Aerial crown-view tile of a tropical tree (Barro Colorado Island, Panama), acquired 20250124:
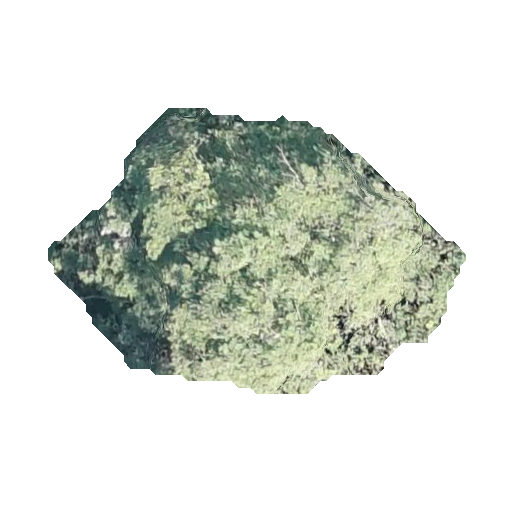
Species: Tabebuia rosea
GBIF accepted scientific name: Tabebuia rosea
Crown area: 120.262 m²